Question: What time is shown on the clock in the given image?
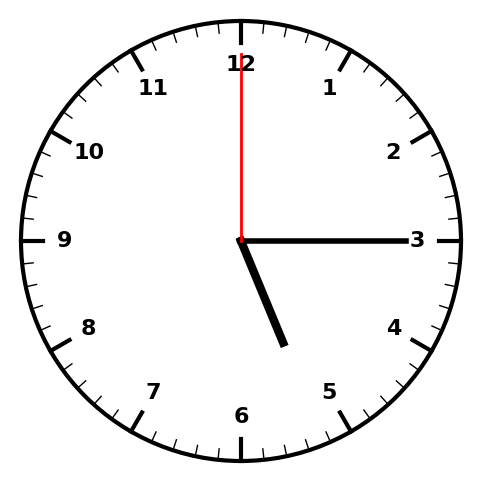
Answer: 05:15:00